Field crop: maize
Growth stage: 2
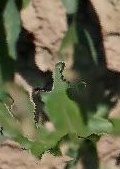
Species: maize